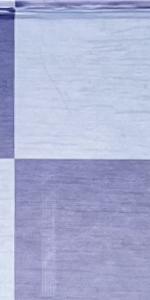
Label: Empty